Field crop: maize
Growth stage: 2
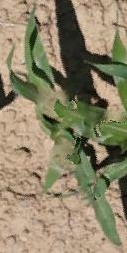
Species: maize